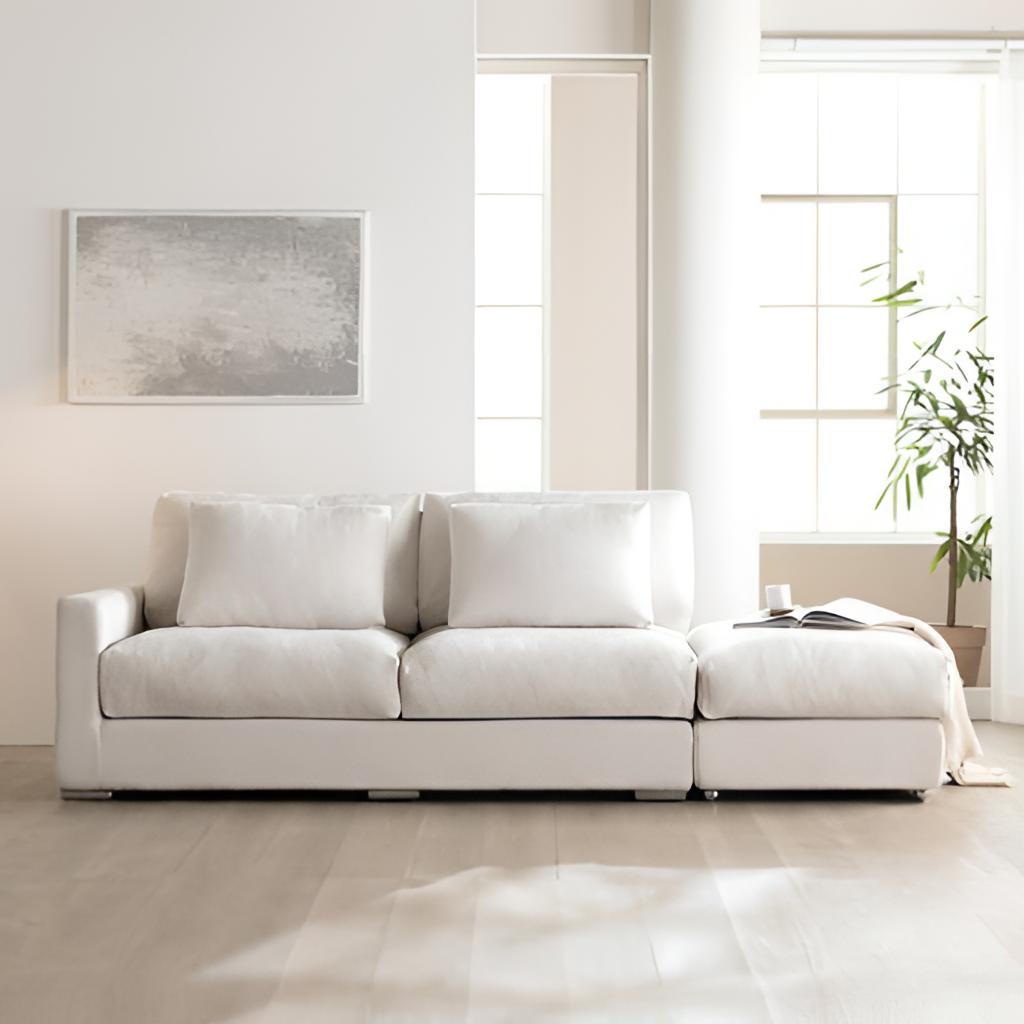
living room, white fabric sofa, white paint wallpaper, with solid pattern, wood flooring, with plank pattern, minimalist